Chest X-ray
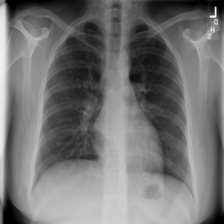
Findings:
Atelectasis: negative
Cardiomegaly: negative
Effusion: negative
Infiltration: negative
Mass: negative
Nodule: negative
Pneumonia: positive
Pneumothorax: negative
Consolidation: negative
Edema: negative
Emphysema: negative
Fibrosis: negative
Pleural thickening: negative
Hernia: negative